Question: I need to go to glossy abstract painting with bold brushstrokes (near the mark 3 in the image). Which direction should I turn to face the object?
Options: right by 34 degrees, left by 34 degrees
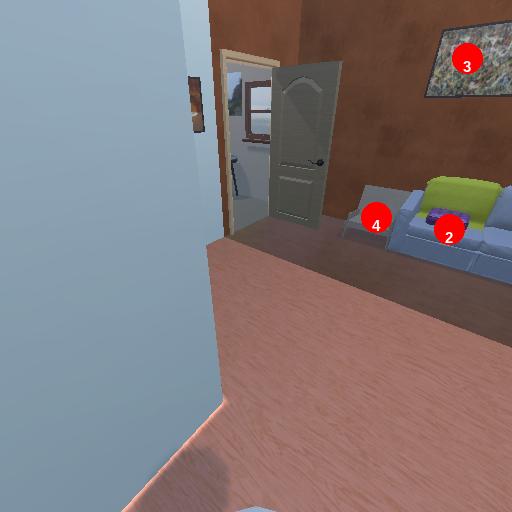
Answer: right by 34 degrees